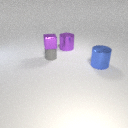
small gray rubber cylinder below small purple metal cube